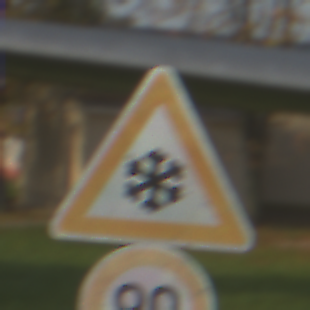
Verkehrszeichen: SchneeOderEisglaette
Zusatzzeichen unten: Geschwindigkeit90
Umgebung: Outdoor, Special
Tageszeit: SunriseSunset
Wetter: Clear
Licht: Natural
Jahreszeit: NotSpecified
Kontrast: MediumContrast